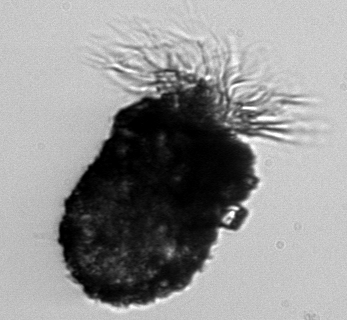
Label: Stenosemella_morphotype1